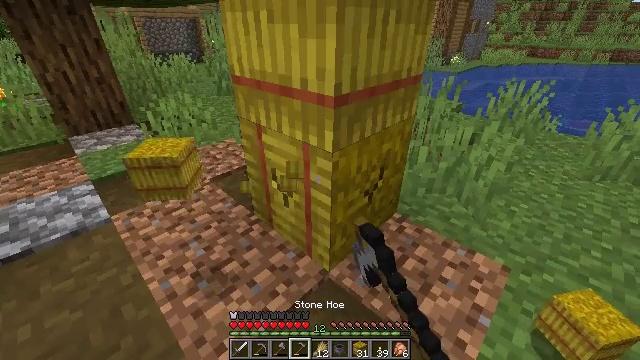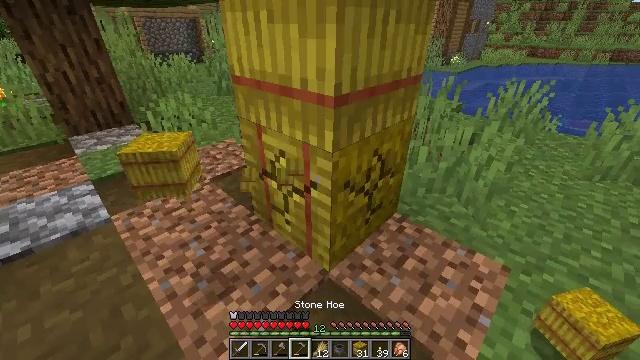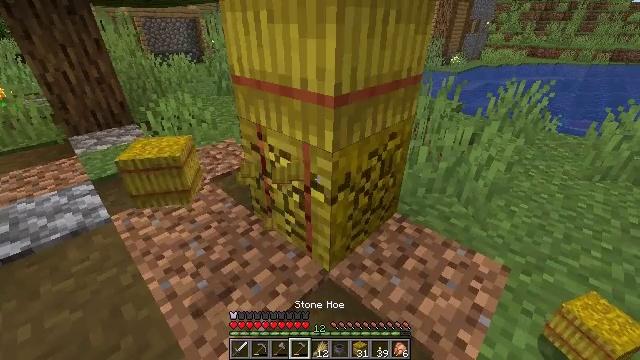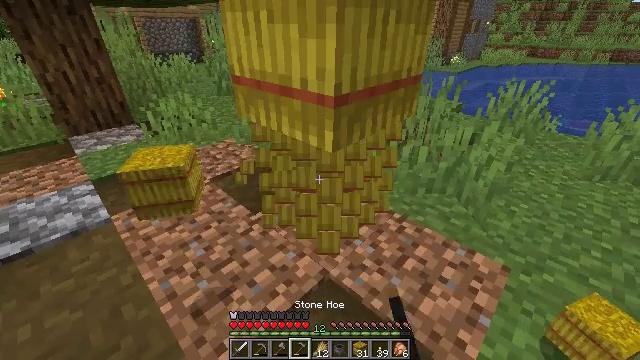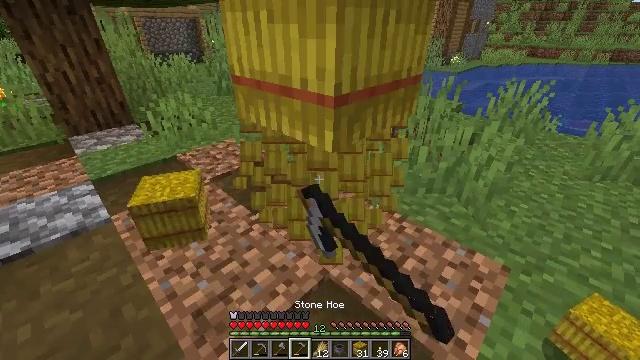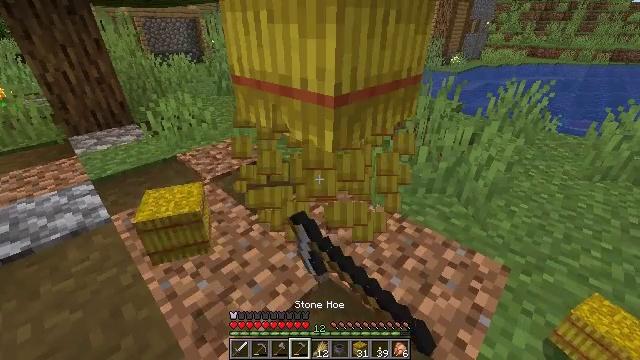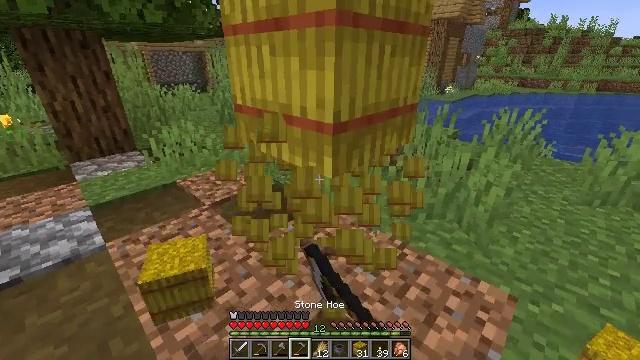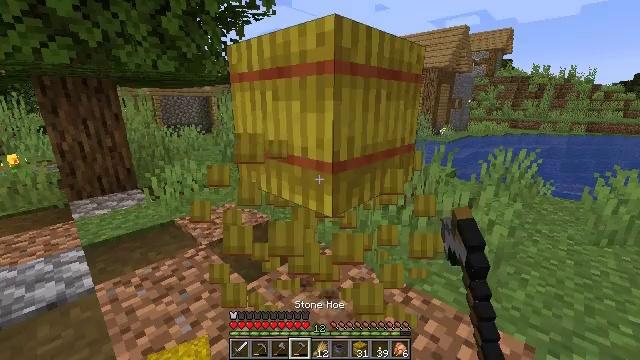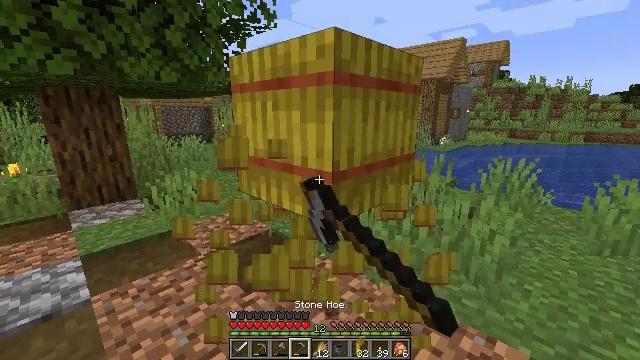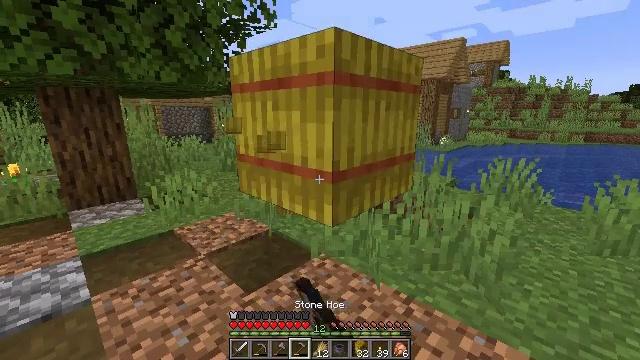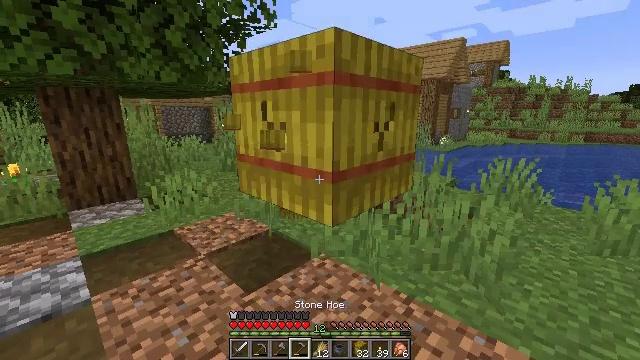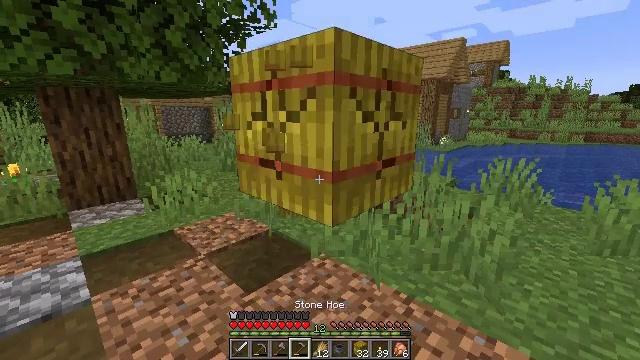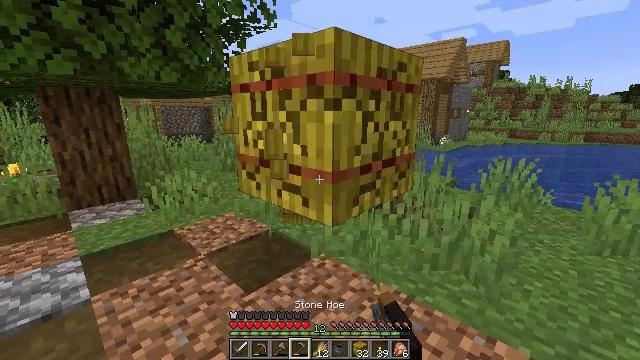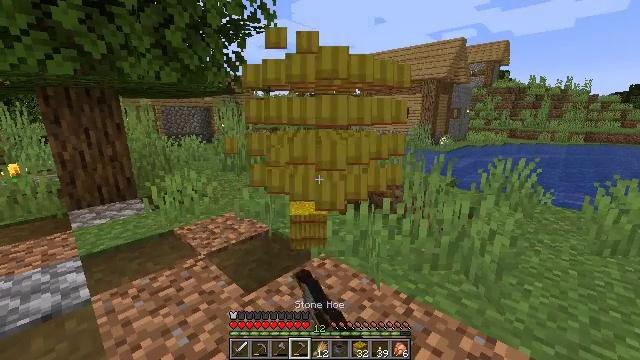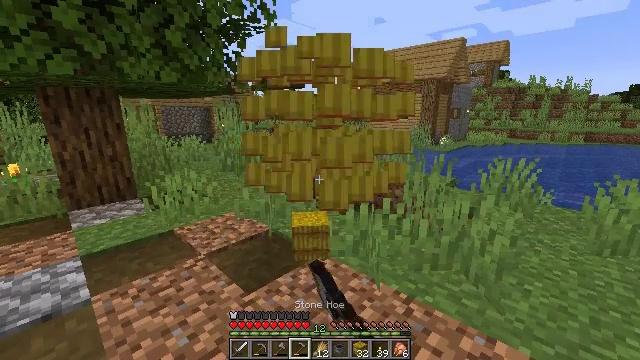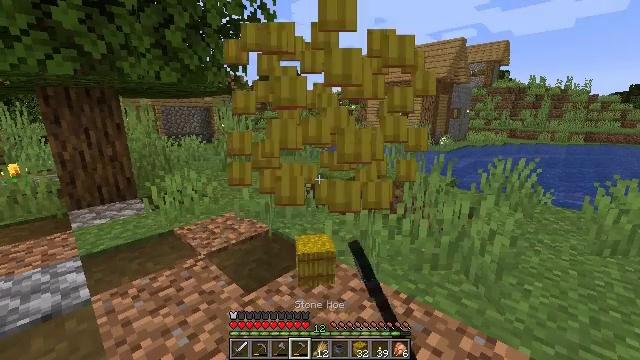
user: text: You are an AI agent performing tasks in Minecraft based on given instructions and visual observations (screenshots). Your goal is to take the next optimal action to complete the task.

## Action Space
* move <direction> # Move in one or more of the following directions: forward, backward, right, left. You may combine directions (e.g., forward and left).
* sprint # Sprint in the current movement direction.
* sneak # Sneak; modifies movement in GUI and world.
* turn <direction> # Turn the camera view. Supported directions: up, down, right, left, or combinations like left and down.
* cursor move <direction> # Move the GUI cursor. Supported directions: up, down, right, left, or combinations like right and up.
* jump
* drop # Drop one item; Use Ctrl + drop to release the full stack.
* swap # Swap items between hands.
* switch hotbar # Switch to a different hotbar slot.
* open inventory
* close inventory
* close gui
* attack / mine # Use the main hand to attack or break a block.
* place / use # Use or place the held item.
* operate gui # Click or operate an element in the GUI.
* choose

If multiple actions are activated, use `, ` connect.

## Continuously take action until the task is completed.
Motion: motion action
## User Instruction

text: Collect a hay block for crafting.
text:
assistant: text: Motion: attack / mine
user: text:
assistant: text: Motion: attack / mine
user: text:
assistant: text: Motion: attack / mine
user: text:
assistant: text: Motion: attack / mine
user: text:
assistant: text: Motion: attack / mine
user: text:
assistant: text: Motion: turn up, attack / mine
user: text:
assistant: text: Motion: turn up, attack / mine
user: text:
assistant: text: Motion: turn up, attack / mine
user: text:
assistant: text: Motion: attack / mine
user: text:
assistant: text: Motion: attack / mine
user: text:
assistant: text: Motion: attack / mine
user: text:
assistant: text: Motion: attack / mine
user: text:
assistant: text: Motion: attack / mine
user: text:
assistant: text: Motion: attack / mine
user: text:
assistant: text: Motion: attack / mine
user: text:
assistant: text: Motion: attack / mine
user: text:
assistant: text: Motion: move forward
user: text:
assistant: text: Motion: no_op